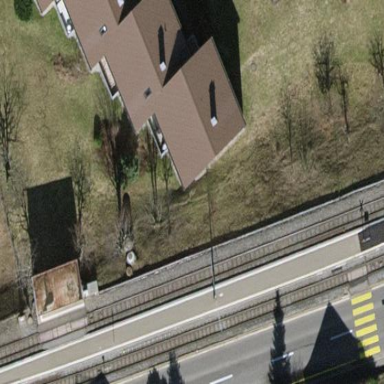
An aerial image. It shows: Paved platform for public transport. The platform is for railway services.